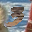
Label: 3